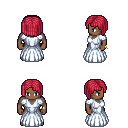
a pixel art fantasy rpg character, male body template, human, dark skin, underdress, magenta pants, ruby red pageboy hairstyle, bracelets, black shoes, four views (front, back, left, right), 2x2 character sprite sheet, small pixel art, hard edges, no anti-aliasing